Interaction volume radius: 10 \u00c5
Interaction volume height: 10 \u00c5
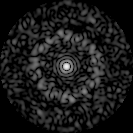
Disorder parameter: 0.8057